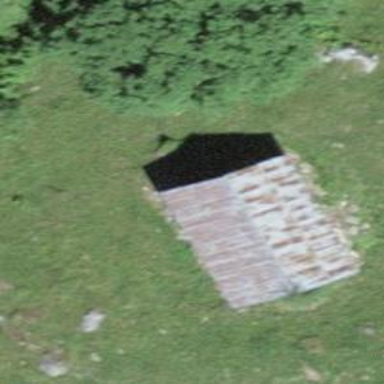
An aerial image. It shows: Barn.